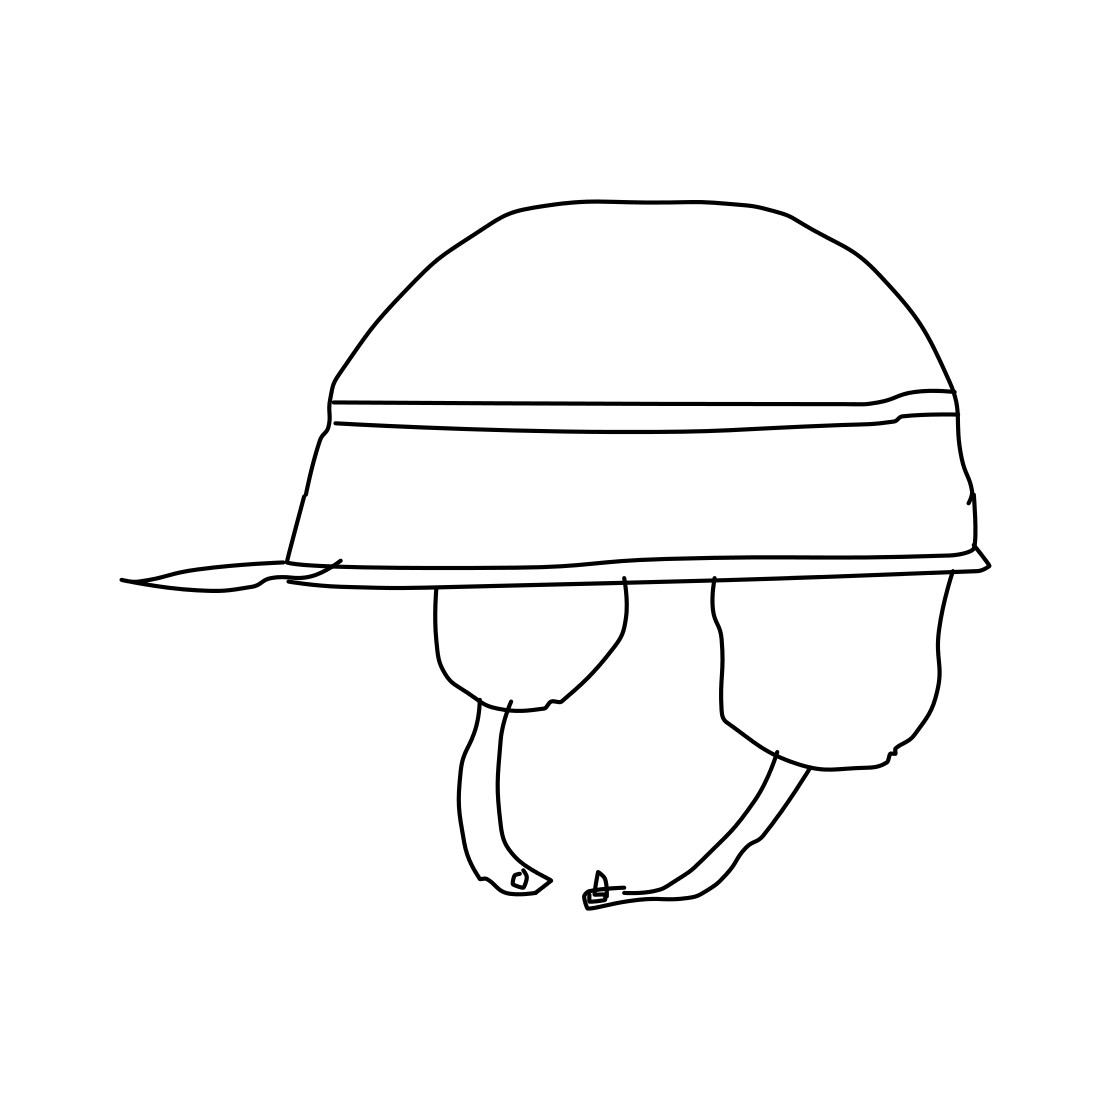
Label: helmet